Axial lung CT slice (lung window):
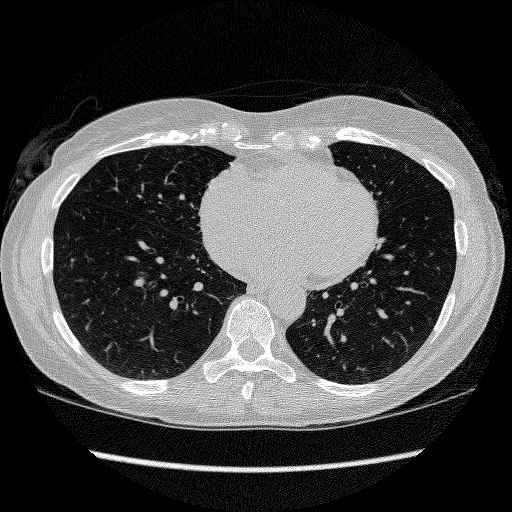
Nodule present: no